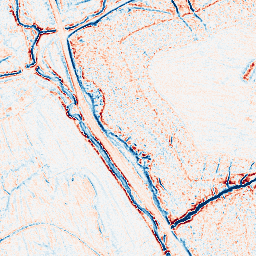
Category: edge_preserving
Decomposition family: anisotropic_diffusion
Decomposition parameters: iterations: 10
kappa: 50
gamma: 0.1
Upsampling method: quadratic
Upsampling parameters: scale: 2
Upsampling scale: 2